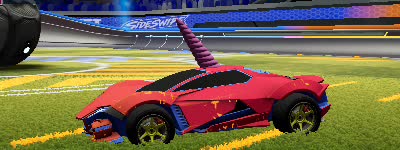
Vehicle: werewolf